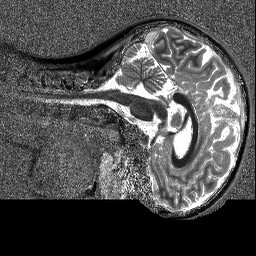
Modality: T1map
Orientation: sagittal
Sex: female